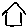
Label: house